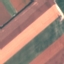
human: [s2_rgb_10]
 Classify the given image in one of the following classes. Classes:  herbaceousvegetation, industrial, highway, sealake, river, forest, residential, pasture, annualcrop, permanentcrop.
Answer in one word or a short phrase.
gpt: AnnualCrop